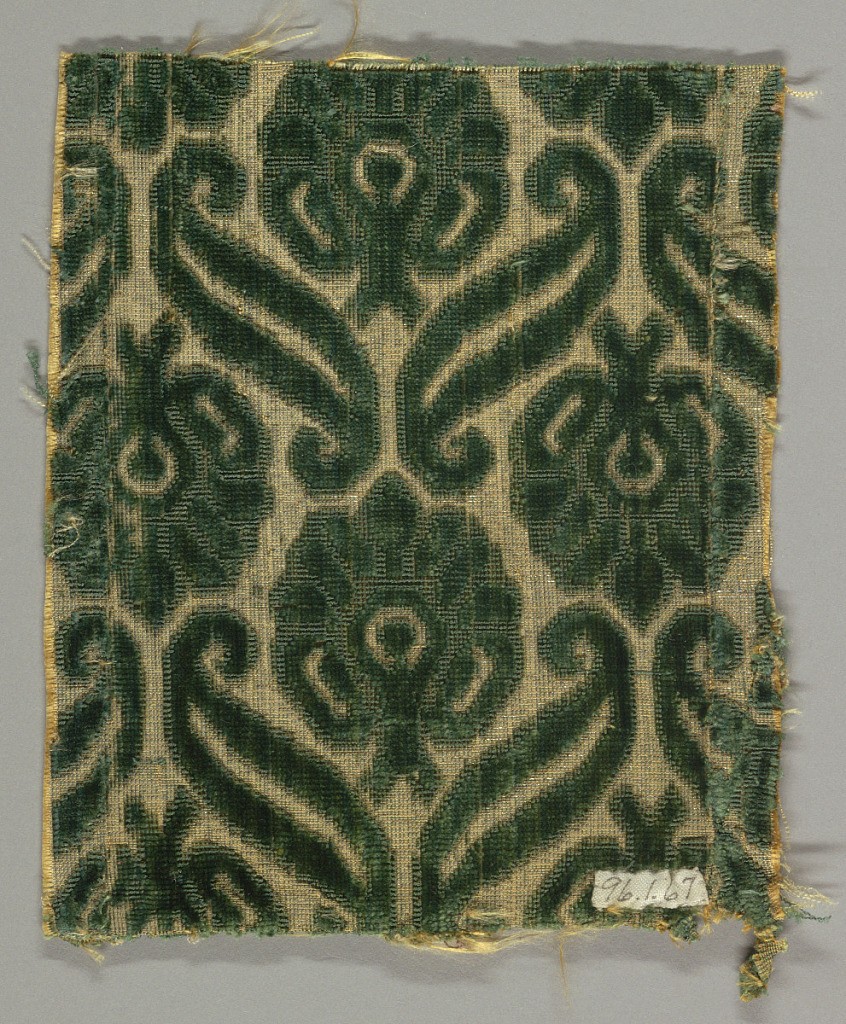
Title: Fragment
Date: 17th century
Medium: silk, metallic thread Technique: cut and uncut, voided supplementary warp pile in a plain weave foundation (ciselé velvet)
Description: Stylized floral and leaf forms in dark green cut and uncut pile on yellow ground shot through with metal strips.